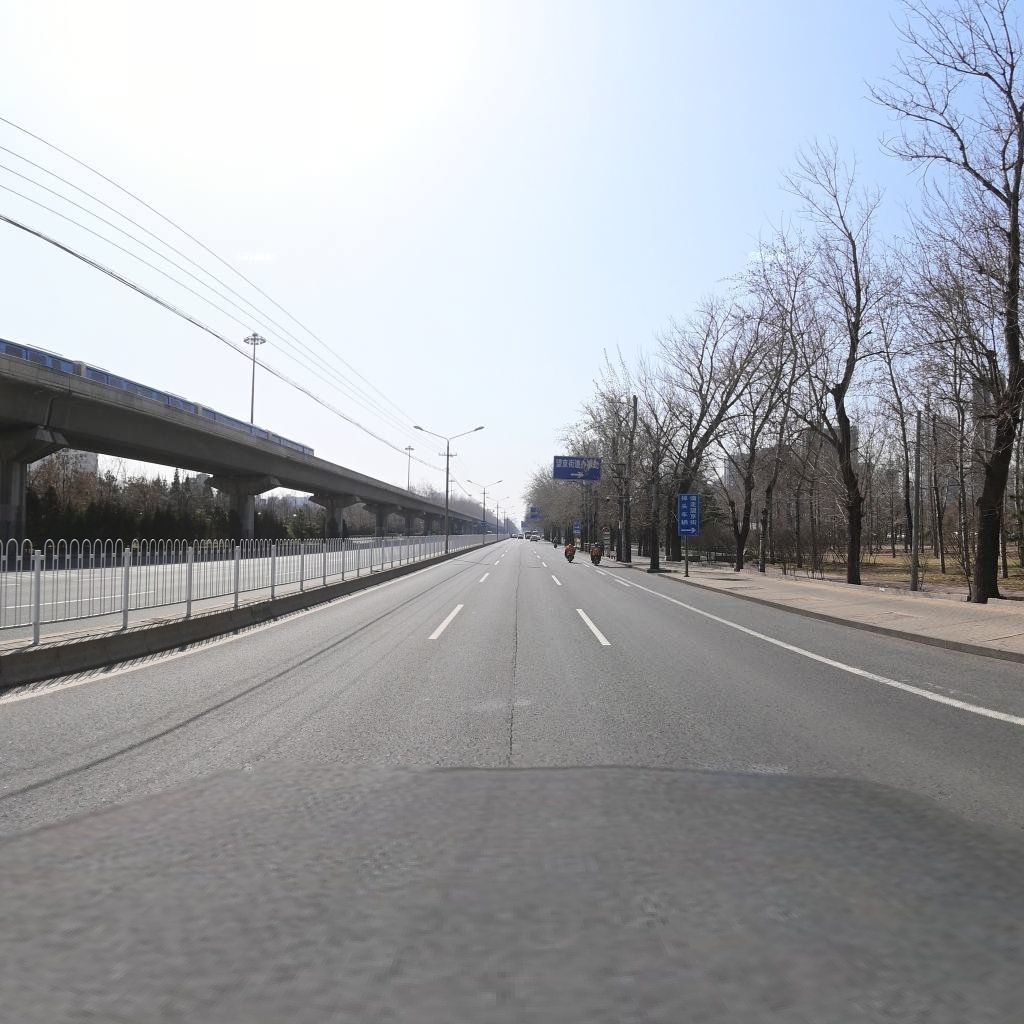
Region: Chaoyang
Road damage annotations: longitudinal crack